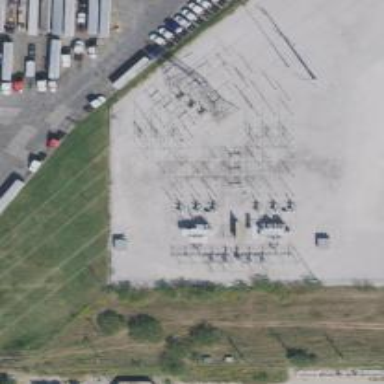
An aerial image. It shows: Switch used for power control.